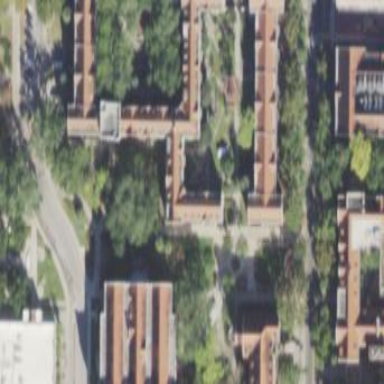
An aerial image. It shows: Historic residential building used as dormitory.